Chest X-ray. View position: PA
Patient age: 40
Patient sex: F
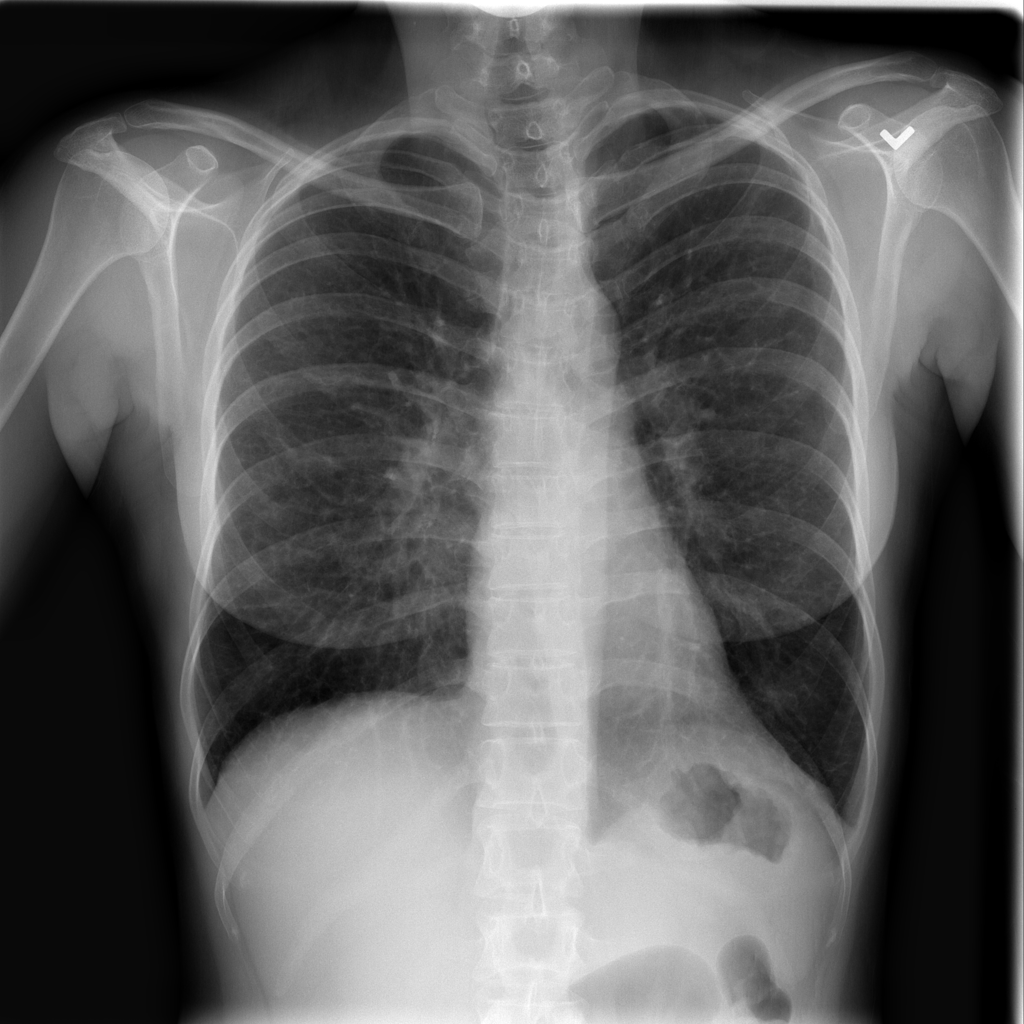
Finding: Pneumothorax